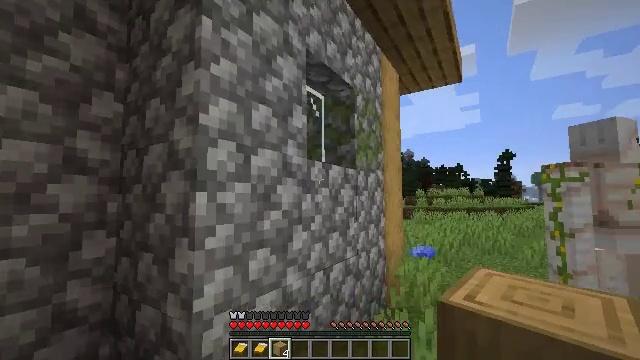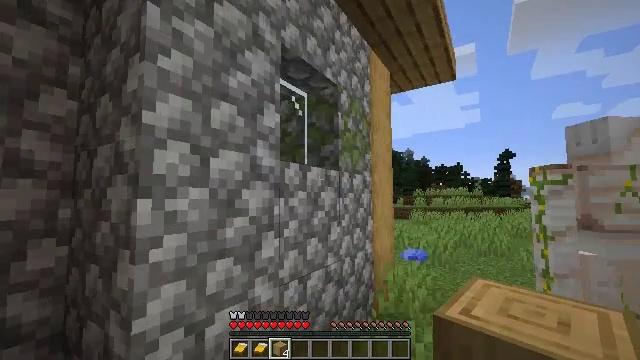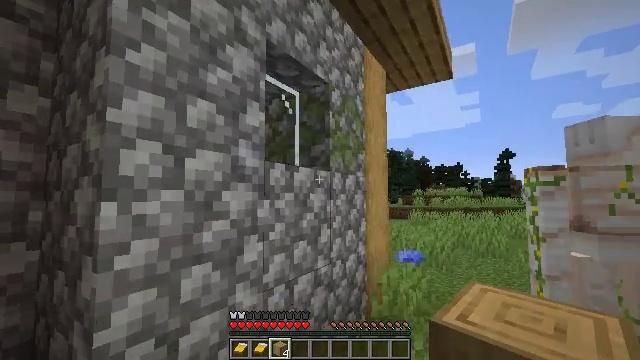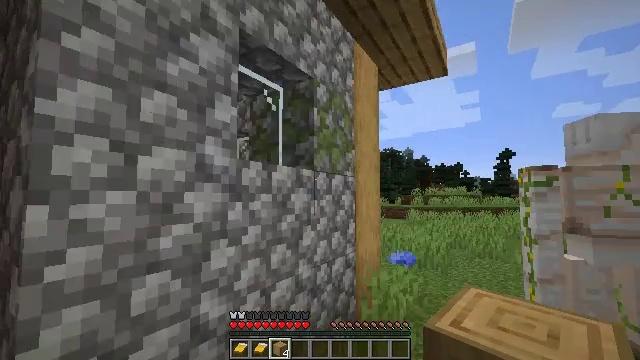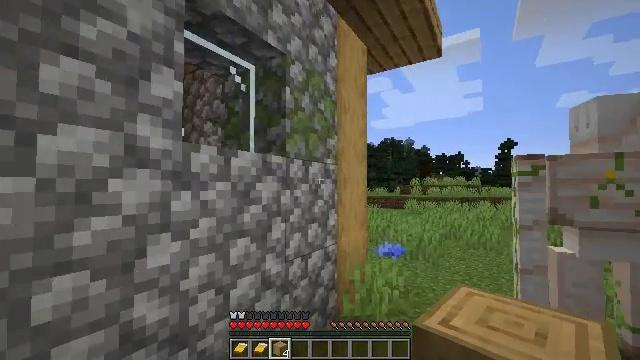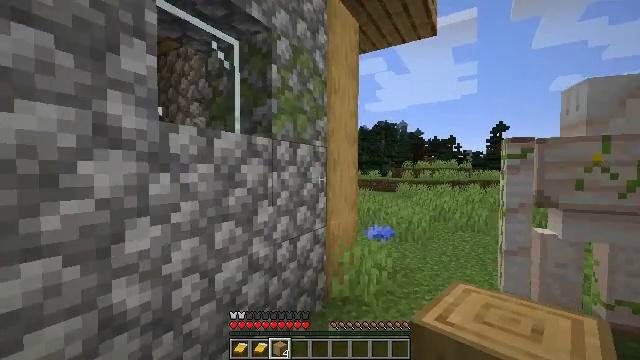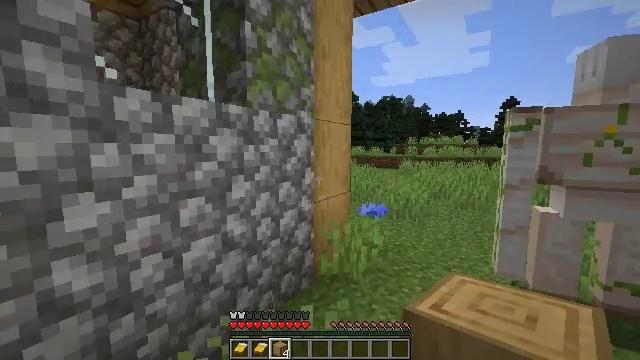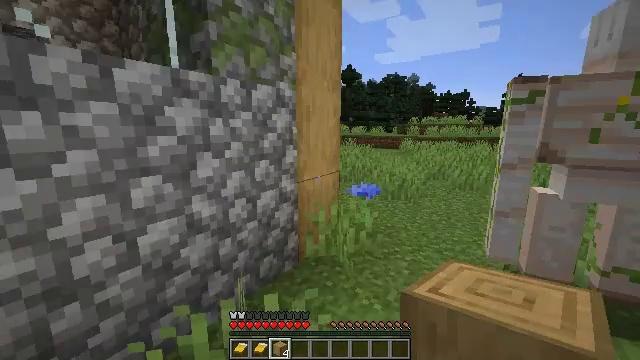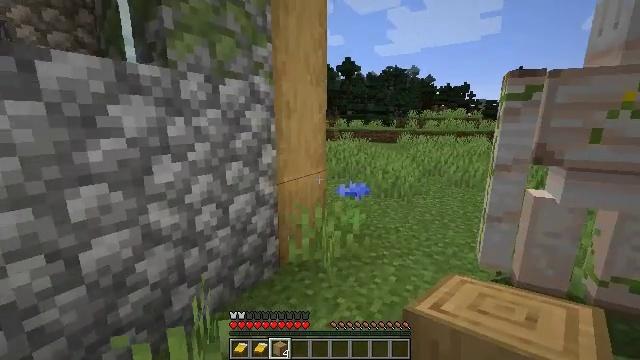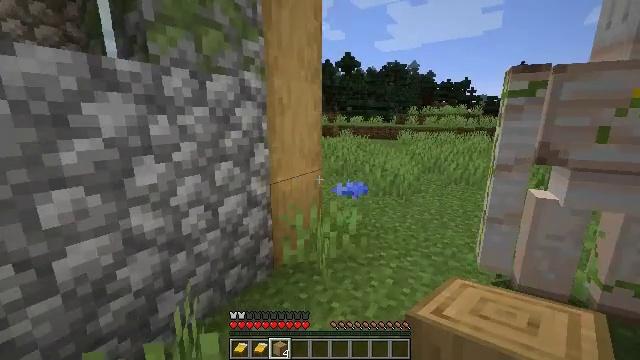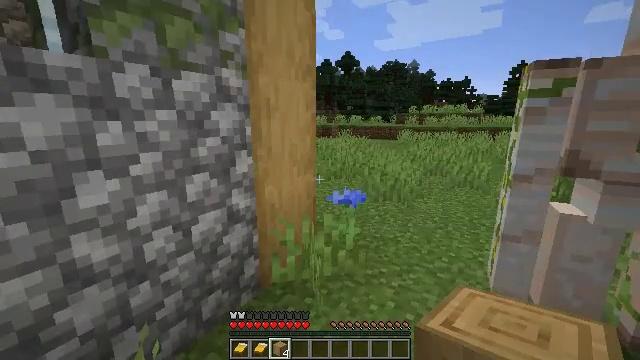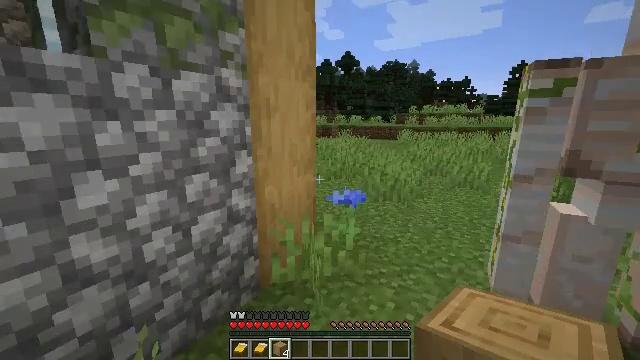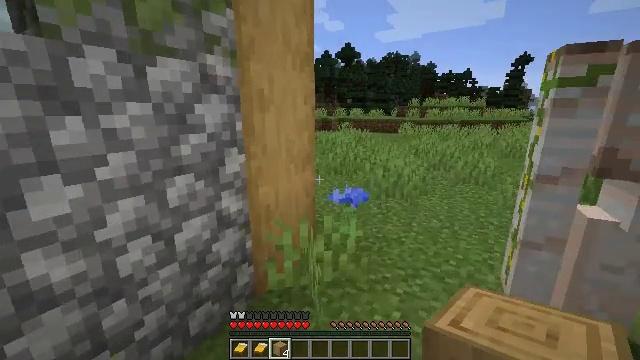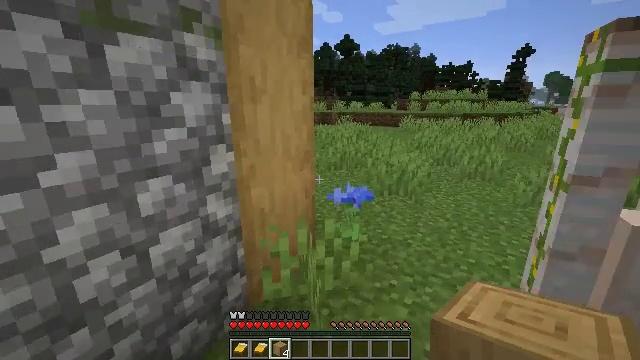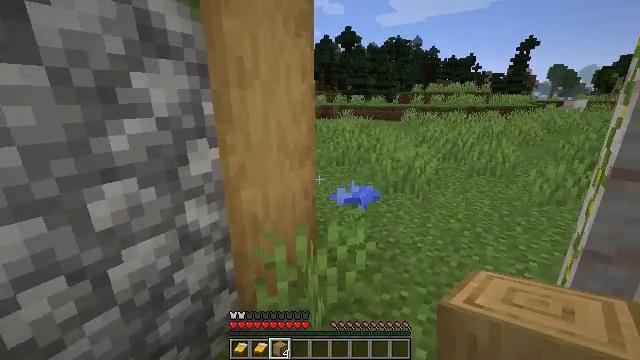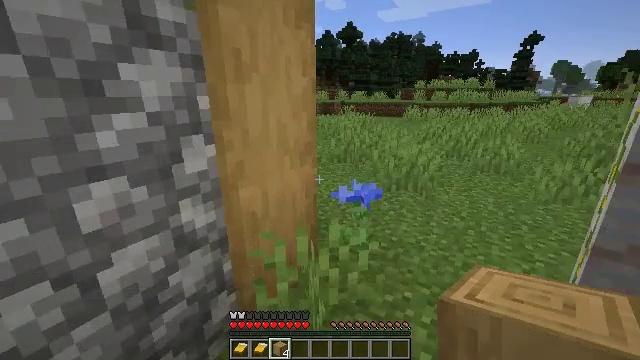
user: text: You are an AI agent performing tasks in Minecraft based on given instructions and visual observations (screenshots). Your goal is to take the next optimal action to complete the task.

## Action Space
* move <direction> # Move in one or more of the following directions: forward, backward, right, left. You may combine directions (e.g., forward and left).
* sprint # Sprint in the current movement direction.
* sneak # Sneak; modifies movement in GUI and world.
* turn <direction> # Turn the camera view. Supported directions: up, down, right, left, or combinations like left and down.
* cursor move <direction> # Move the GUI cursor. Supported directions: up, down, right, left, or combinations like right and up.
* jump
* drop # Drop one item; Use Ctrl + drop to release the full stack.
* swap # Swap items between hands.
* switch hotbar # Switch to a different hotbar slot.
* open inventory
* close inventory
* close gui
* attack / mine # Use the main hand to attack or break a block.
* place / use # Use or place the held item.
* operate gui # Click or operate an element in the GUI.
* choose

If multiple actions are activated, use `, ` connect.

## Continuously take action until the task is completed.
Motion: motion action
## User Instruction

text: Chop down the stripped oak log.
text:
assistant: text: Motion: move forward and move right
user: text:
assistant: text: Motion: move forward and move right
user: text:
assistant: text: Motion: move forward and move right
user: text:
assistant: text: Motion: move forward and move right, turn down
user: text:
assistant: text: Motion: move forward and move right, turn right and down
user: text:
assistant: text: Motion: move forward and move right, turn down
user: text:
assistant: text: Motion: move forward and move right, turn down
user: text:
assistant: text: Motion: move forward and move right, turn down
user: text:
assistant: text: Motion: move forward
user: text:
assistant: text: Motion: move forward
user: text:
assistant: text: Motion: move forward
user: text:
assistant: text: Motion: move forward, turn down
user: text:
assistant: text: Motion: move forward, turn down
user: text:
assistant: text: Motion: move forward, turn down
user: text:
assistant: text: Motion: move forward
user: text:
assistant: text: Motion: move forward
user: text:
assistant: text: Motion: move forward, turn left
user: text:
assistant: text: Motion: move forward and move right, turn left
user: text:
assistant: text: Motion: move forward and move right, turn left
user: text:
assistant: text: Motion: move forward and move right, turn left
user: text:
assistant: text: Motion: move forward and move right, turn left
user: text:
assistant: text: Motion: move forward and move right, turn left and up
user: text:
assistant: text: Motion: move forward and move right, turn left
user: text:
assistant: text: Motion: move forward and move right, turn left
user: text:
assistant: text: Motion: move right, turn left
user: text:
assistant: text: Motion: move right, turn left
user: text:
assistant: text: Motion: turn left
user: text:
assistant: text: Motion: turn left
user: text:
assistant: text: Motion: no_op
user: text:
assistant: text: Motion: attack / mine